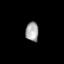
Tissue: lung
Cell type: Others
Senescence score: 0.2368
Nuclear area (px): 246
Mean DAPI intensity: 164.236